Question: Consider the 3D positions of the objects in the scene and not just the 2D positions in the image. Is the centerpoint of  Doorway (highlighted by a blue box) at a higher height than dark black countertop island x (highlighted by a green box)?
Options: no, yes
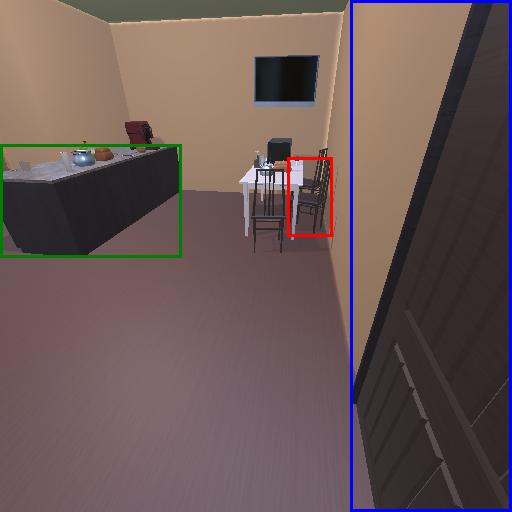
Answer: no